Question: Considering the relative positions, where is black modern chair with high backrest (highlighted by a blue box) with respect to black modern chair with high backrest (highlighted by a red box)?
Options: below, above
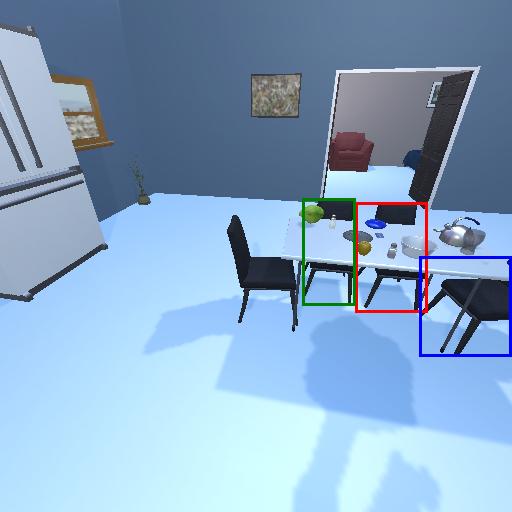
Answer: below